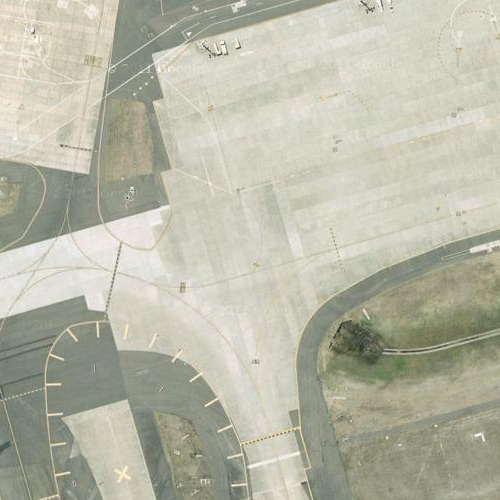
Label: sydney